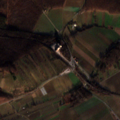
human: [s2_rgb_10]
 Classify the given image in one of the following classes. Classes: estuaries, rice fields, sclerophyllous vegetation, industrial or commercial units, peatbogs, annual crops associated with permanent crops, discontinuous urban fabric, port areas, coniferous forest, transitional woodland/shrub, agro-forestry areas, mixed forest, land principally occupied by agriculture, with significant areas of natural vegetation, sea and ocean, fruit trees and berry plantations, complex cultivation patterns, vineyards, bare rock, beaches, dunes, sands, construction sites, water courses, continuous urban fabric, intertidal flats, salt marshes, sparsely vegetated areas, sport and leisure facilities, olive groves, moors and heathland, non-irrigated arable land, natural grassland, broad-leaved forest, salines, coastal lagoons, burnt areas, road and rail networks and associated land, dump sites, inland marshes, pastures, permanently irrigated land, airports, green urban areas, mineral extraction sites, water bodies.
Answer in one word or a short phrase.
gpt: non-irrigated arable land, complex cultivation patterns, land principally occupied by agriculture, with significant areas of natural vegetation, broad-leaved forest